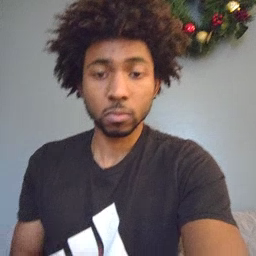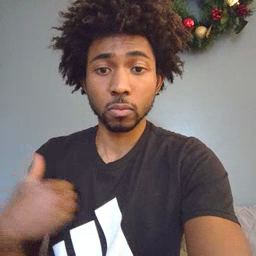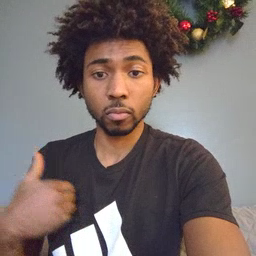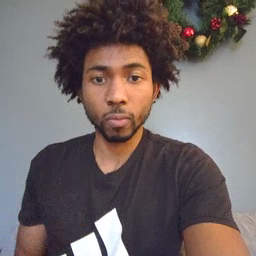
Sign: animal